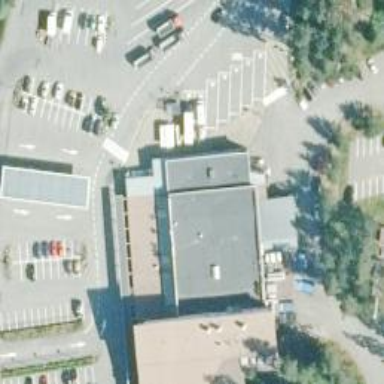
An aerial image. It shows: Pharmacy providing healthcare services.